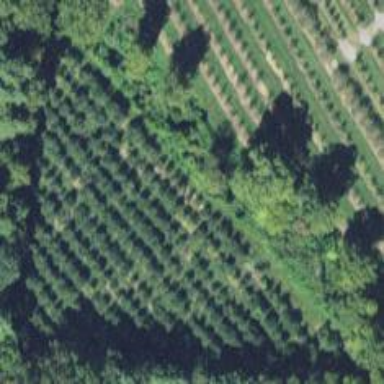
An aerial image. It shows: Orchard.